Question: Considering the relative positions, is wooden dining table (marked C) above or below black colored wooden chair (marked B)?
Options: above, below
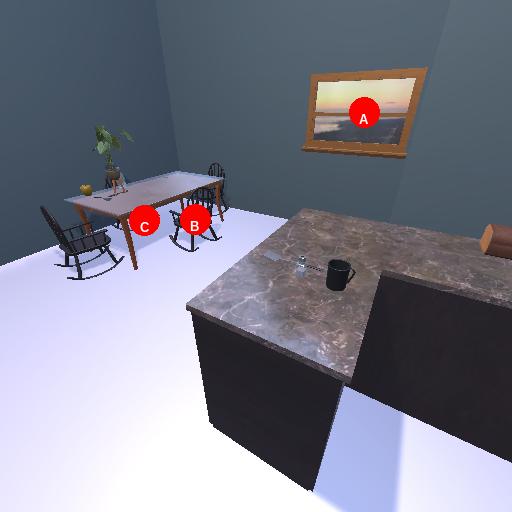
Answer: above